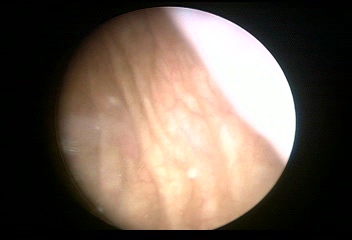
Modality: WLC
Class: Normal mucosa
Bladder cancer association: No